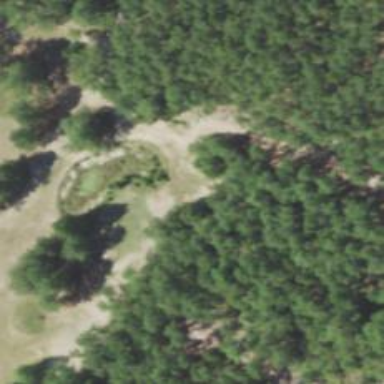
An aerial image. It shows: Disc golf basket.